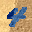
Label: 4